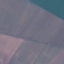
Land use / land cover class: AnnualCrop